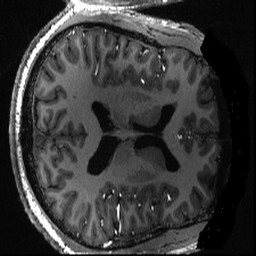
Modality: T1w
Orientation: axial
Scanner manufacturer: siemens
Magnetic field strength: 6.98 T
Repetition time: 2.6 s
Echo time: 0.00343 s